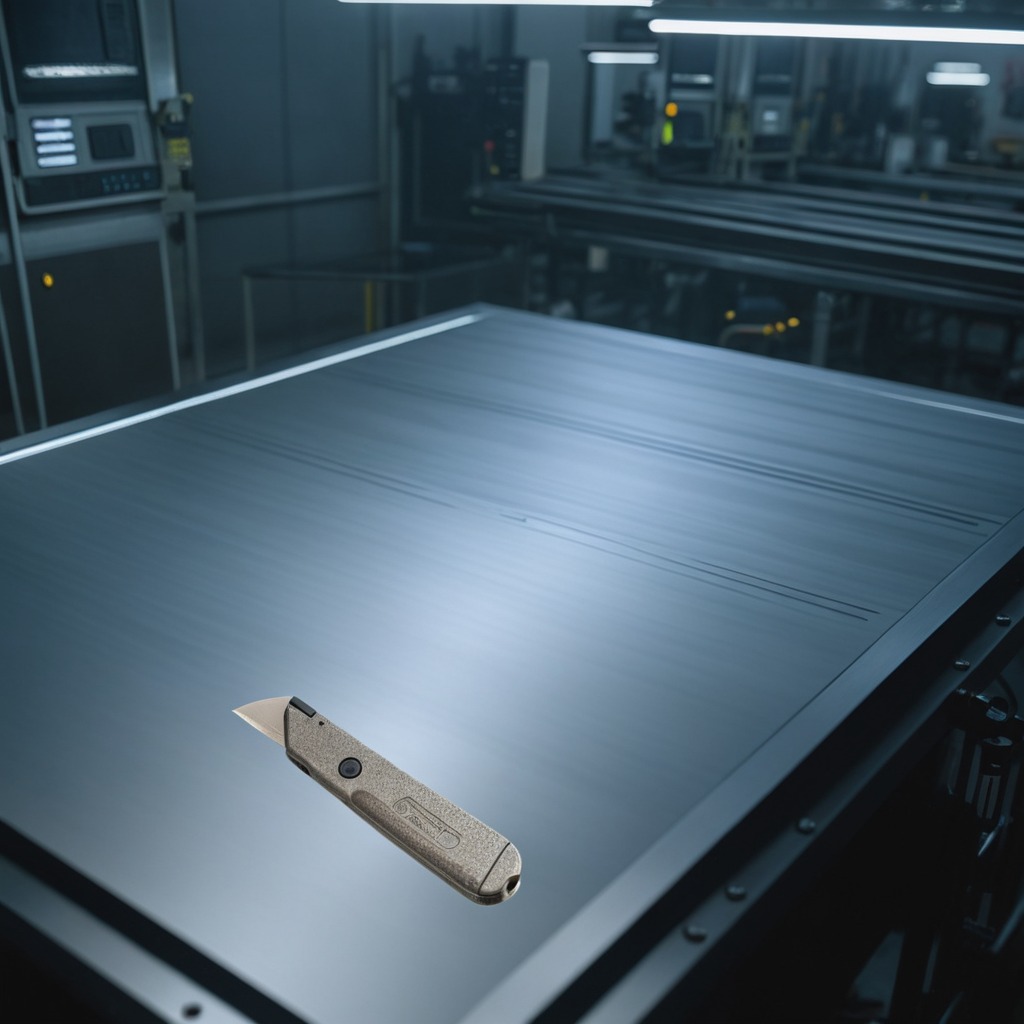
A utility knife lies on a metal table in a machine shop under fluorescent lights.